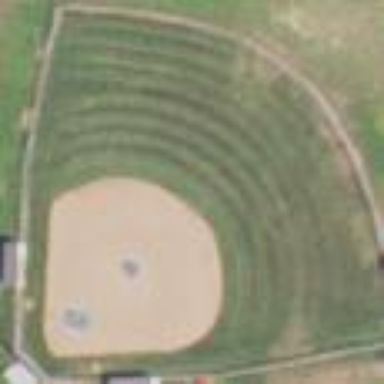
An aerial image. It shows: Baseball pitch for leisure land activities.